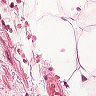
Metastatic tissue present: no